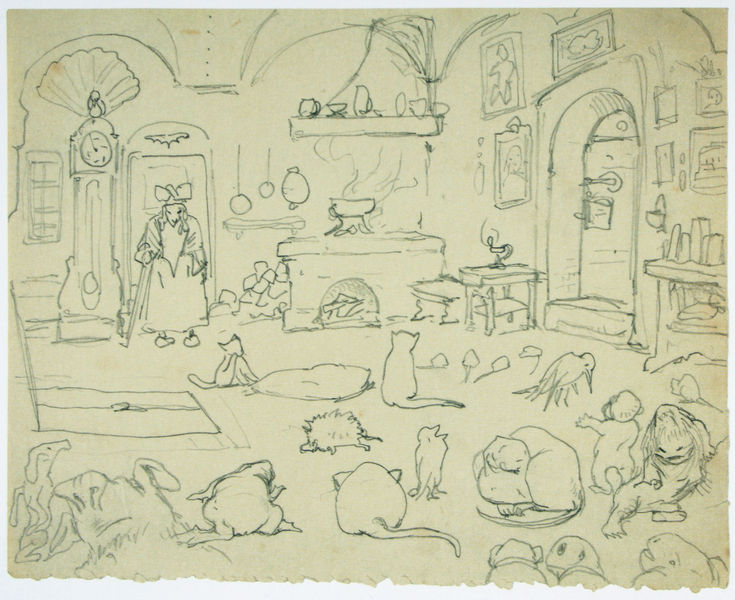
Titel: Hexenküche mit Tieren
Künstler: Gabriel von Max
Standort: München
Institution: Städtische Galerie im Lenbachhaus
Schlagwörter: feuer, gemälde, vogel, fenster, frau, holz, raum, skizze, tisch, tür, zeichnung, zimmer, hund, hunde, tiere, regal, mensch, bild, vögel, kind, kamin, ofen, hase, topf, bilder, bücher, türen, gehstock, window, carpet, lady, painting, portrait, room, woman, uhr, pictures, pot, töpfe, katze, eingang, keller, linie, bleistift, entwurf, standuhr, küche, wood, landscape, child, esse, kochen, rabe, drawing, katzen, oma, black and white, animals, bird, cartoon, dog, dogs, sketch, birds, pen, photo, shelf, clock, door, still life, person, feuerstelle, herd, cat, fireplace, archway, pots, pencil, animal, home, timber, fire, monkey, steam, mouse, mops, shell, mäuse, monster, falltür, ratten, igel, busy, kitchen, sieben geißlein, oven, hedgehog, frog, rat, rabbit, rats, mice, threshold, hearth, stove, cats, grandfather clock, cooking, pencils, spoon, cat lady, herf, picrures, still lofe, carpe, katze von hinten, hundekönigin, entür, cocking